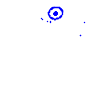
Particle: kaon